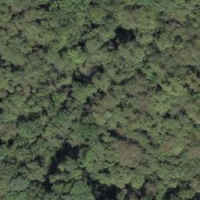
EUNIS habitat code: 41
Species observed at this site:
Bombus pratorum